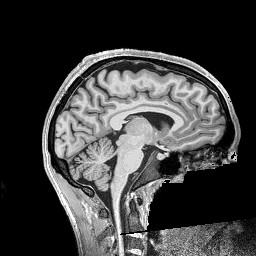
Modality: T1w
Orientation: sagittal
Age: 23
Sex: female